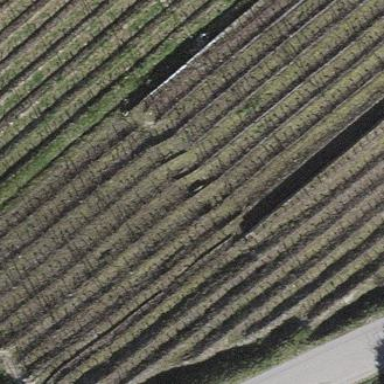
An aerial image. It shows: Vineyard where grapes are grown.